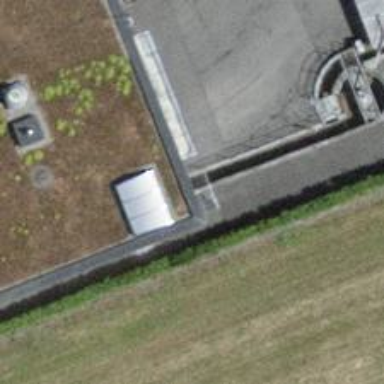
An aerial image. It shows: Tunnel carrying wastewater under drain.